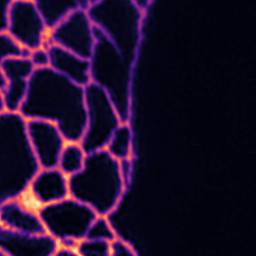
Label: Super-resolution ER image